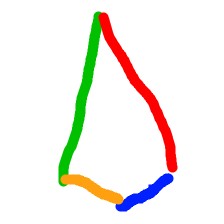
Shape: kite